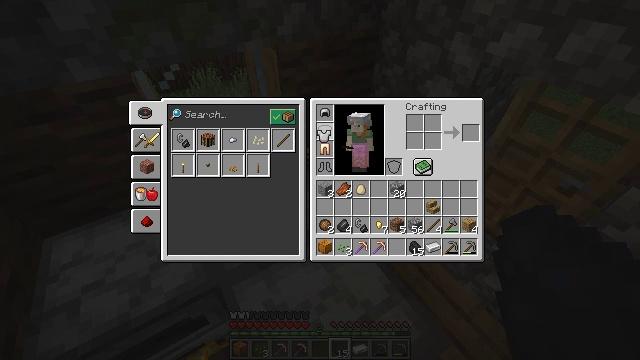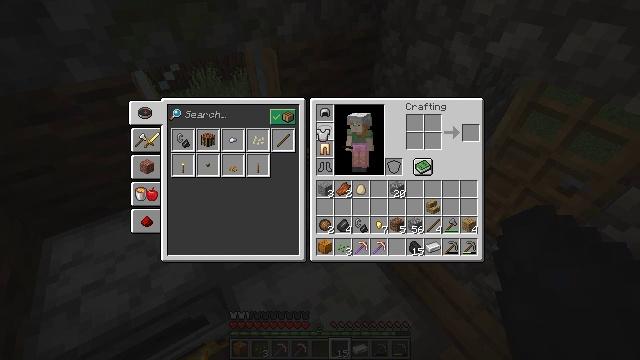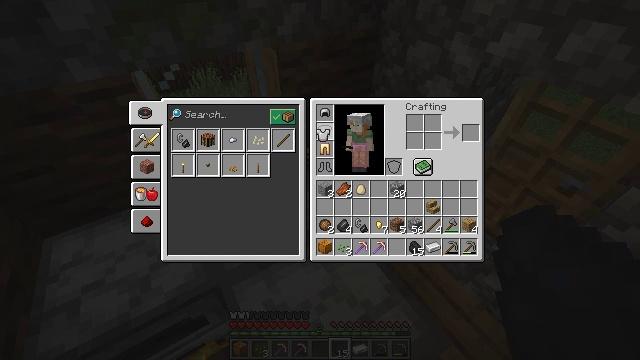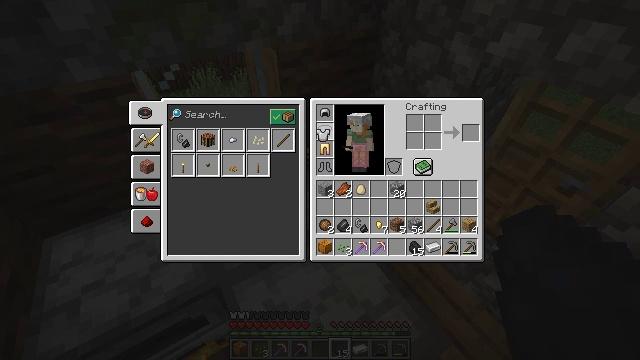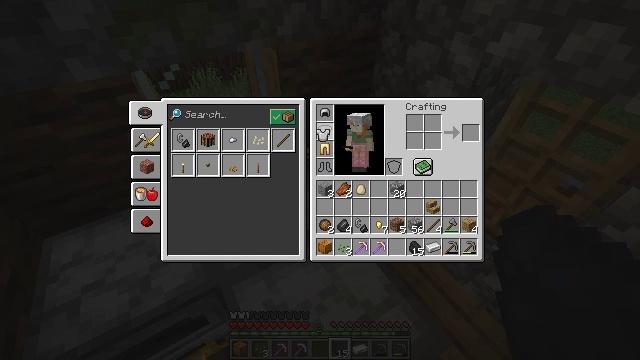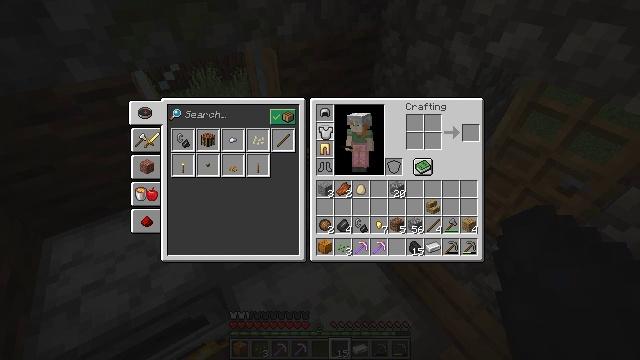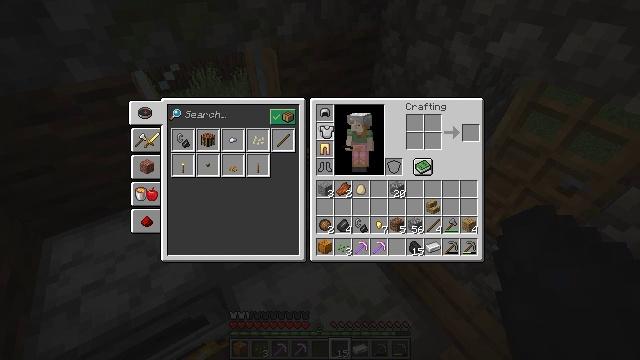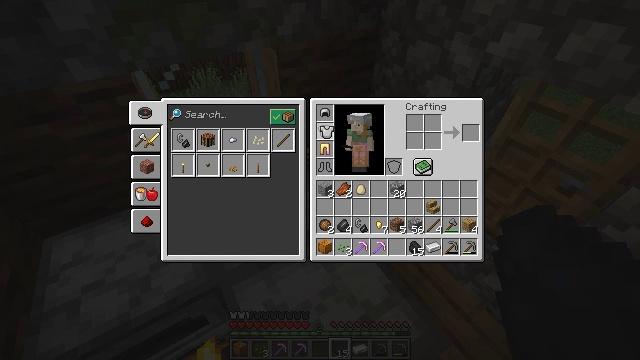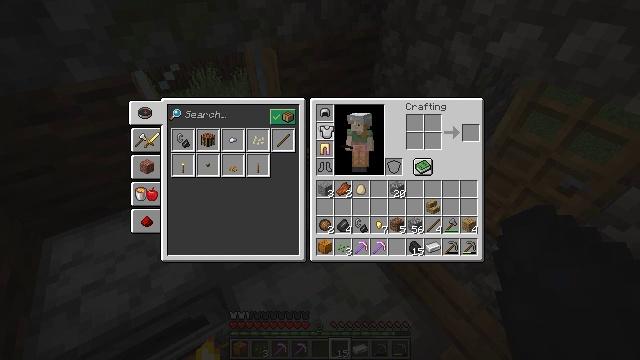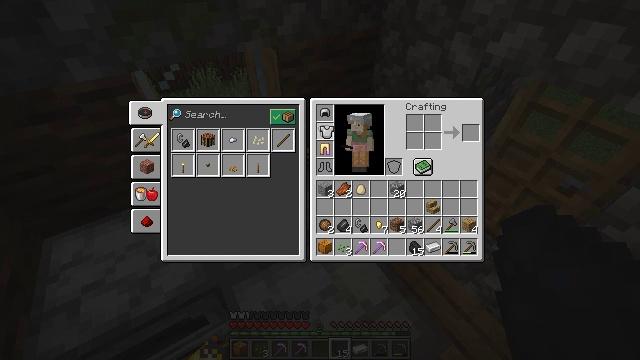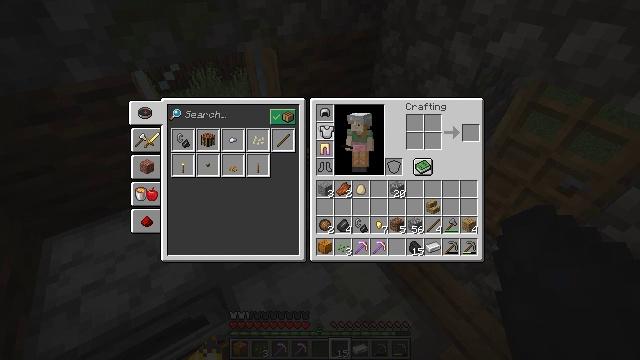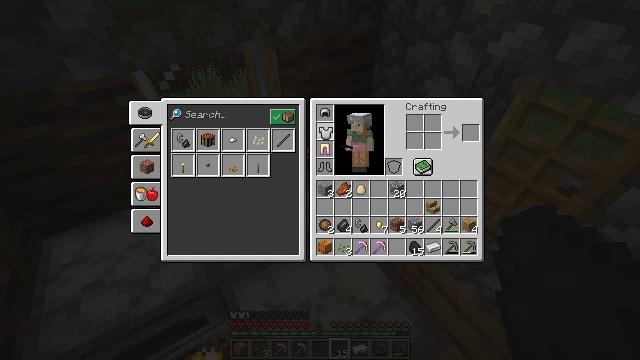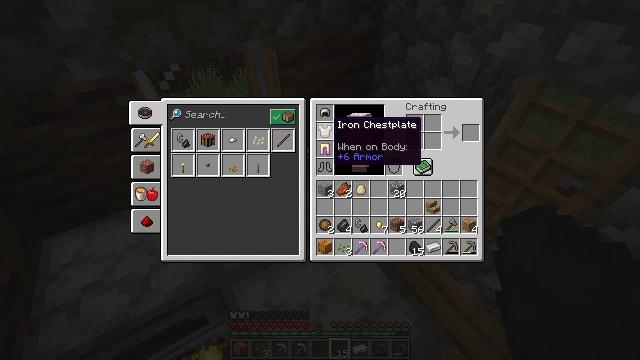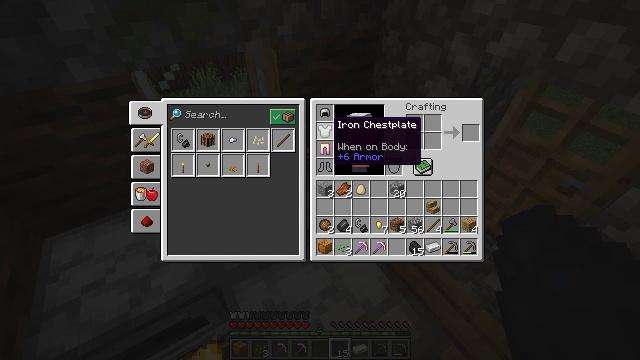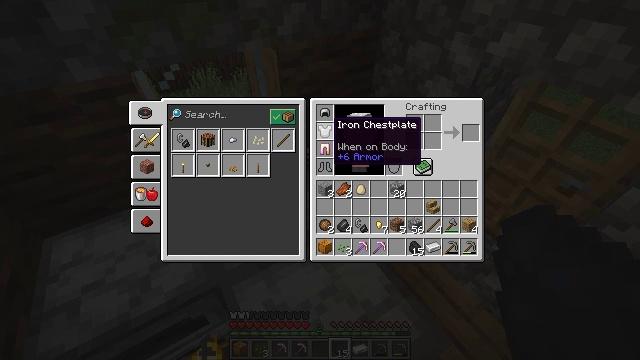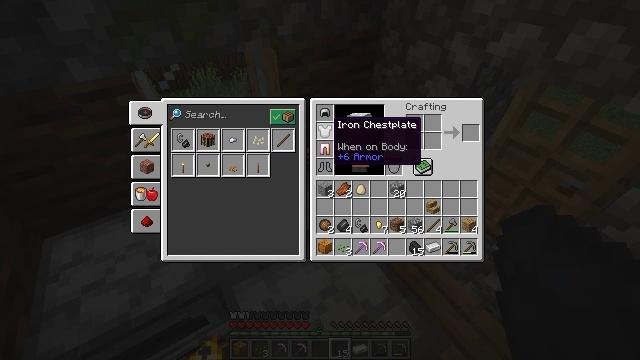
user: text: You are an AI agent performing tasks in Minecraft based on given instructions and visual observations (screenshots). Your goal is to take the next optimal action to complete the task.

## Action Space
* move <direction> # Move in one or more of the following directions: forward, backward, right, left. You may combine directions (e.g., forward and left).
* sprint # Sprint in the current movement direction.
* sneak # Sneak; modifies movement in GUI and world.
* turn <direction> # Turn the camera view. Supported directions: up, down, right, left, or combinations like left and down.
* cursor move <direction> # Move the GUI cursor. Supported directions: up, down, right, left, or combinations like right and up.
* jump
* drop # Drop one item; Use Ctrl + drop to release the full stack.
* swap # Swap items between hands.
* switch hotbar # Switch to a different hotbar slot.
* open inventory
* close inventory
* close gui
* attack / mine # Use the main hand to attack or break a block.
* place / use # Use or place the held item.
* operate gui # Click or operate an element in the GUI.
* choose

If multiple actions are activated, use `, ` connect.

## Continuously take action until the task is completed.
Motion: motion action
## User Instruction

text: Get the furnace back into your inventory.
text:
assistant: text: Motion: no_op
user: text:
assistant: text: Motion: no_op
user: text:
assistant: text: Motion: no_op
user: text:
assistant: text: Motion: no_op
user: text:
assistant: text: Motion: no_op
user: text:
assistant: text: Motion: no_op
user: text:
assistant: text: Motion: no_op
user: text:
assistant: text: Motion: attack / mine
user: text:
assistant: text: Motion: attack / mine
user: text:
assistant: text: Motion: attack / mine
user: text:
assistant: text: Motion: attack / mine
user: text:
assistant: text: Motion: no_op
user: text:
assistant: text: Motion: no_op
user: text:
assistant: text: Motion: no_op
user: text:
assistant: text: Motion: no_op
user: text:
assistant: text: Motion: no_op
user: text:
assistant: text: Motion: no_op
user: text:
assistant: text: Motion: no_op
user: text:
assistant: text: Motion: no_op
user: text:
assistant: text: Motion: turn right
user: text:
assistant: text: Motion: turn right and up
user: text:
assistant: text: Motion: turn right and up
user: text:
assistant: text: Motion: turn right
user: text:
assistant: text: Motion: turn right
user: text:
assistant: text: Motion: turn right
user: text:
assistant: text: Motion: turn right
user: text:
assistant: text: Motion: no_op
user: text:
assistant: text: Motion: no_op
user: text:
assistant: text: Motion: no_op
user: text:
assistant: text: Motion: no_op